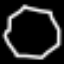
Label: octagon